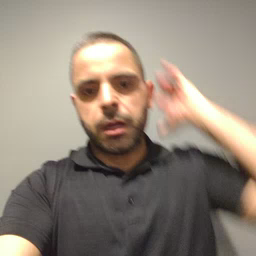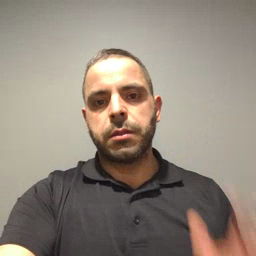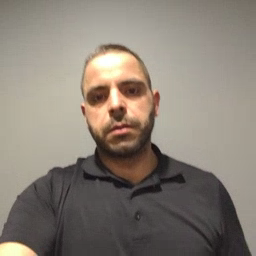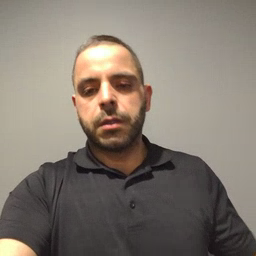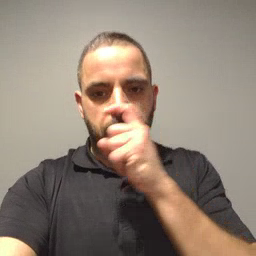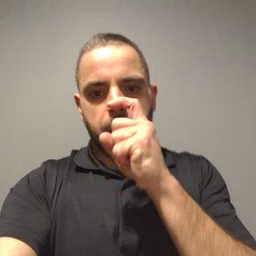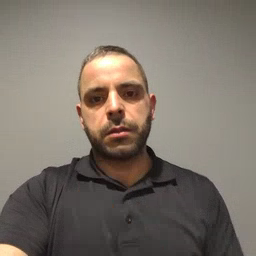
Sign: doll